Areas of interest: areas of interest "Baiyin Culture Square"
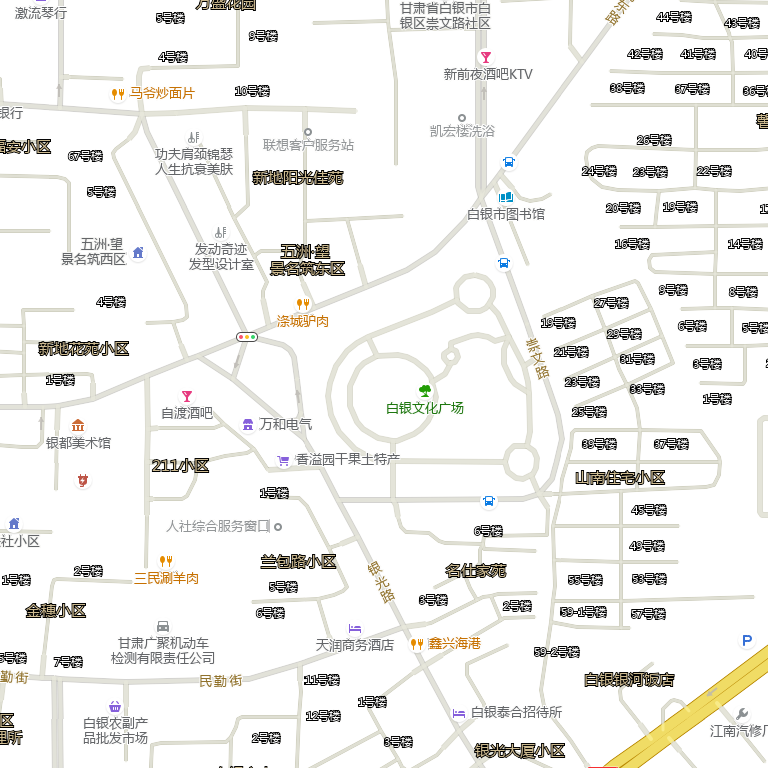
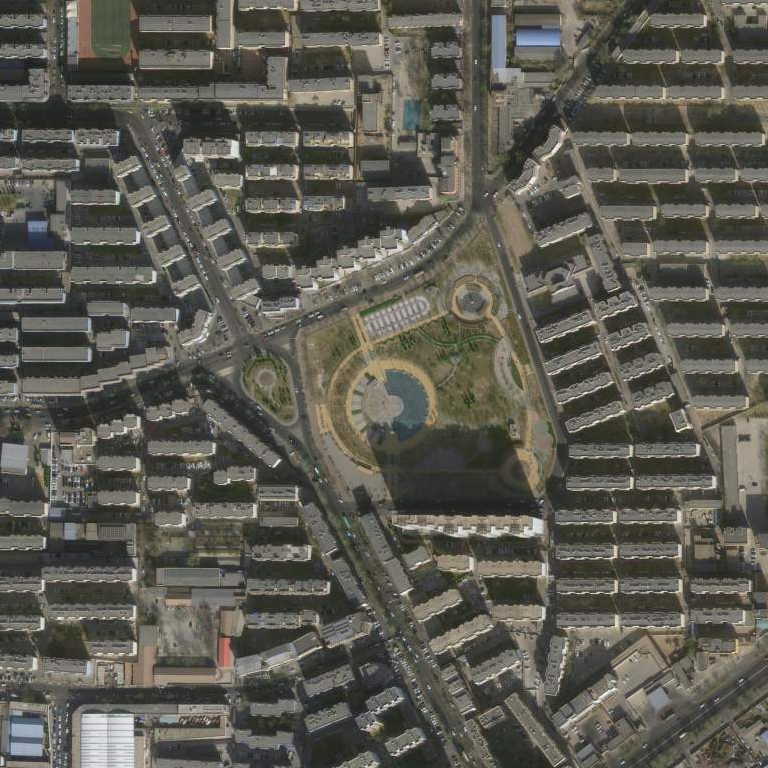